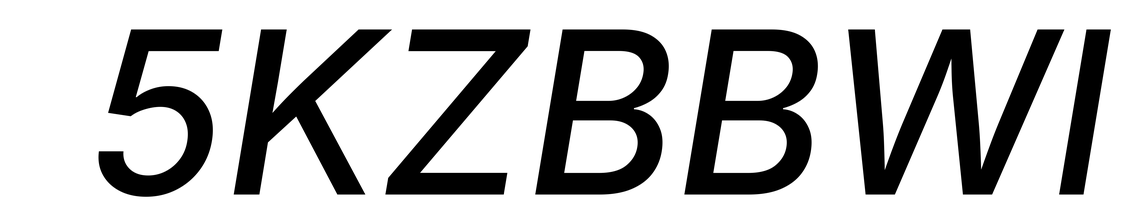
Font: Inter-Italic_Medium_Italic